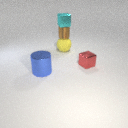
small cyan metal cube above large yellow rubber sphere